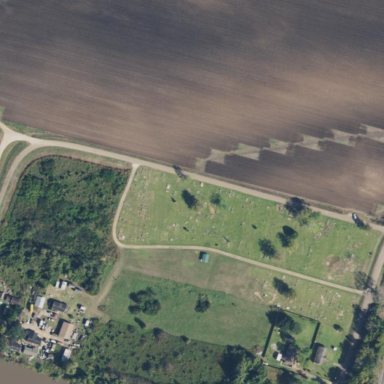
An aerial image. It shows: Cemetery.